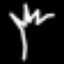
Label: palm tree